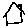
Label: house